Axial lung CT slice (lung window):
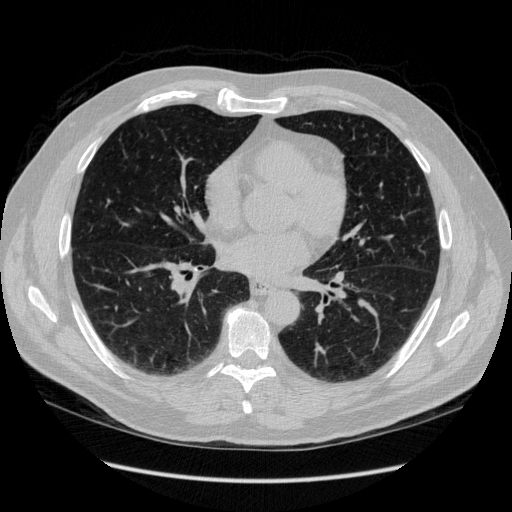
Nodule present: no